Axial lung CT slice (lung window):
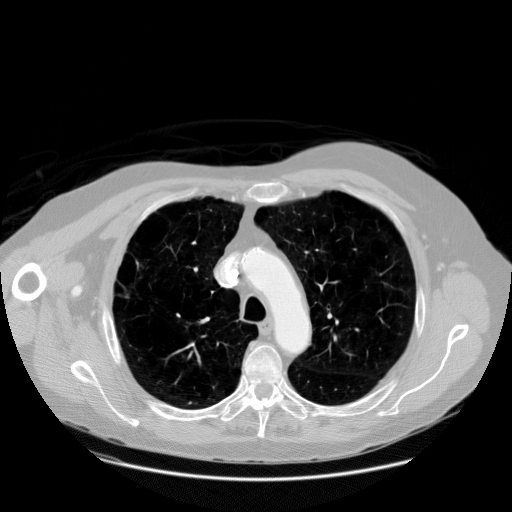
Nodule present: no